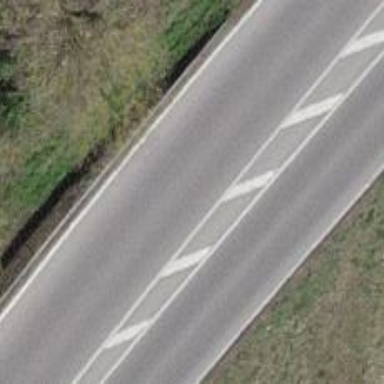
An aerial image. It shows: Asphalt road classified as primary highway.